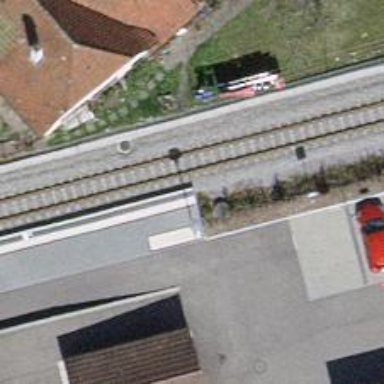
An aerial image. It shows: Close-up of railway platform edge.